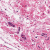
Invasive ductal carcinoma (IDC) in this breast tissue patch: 0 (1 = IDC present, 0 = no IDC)